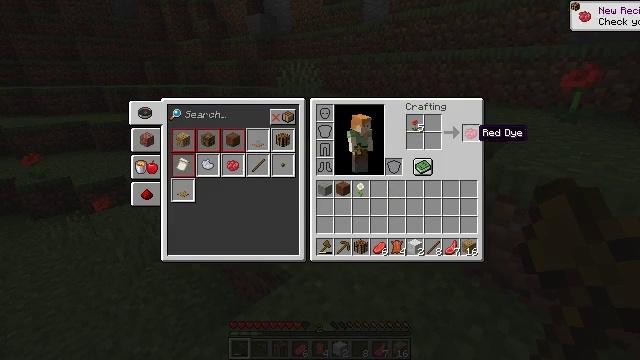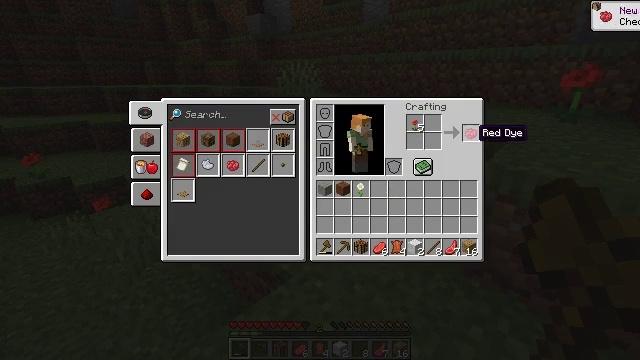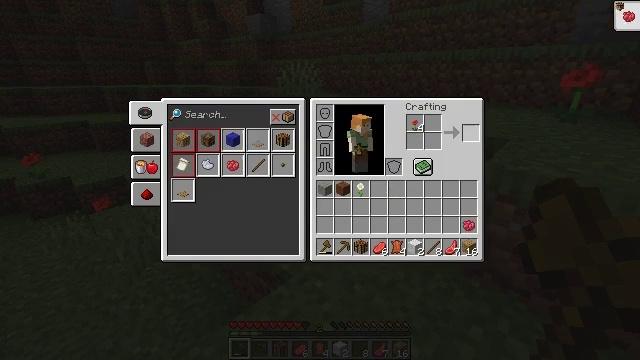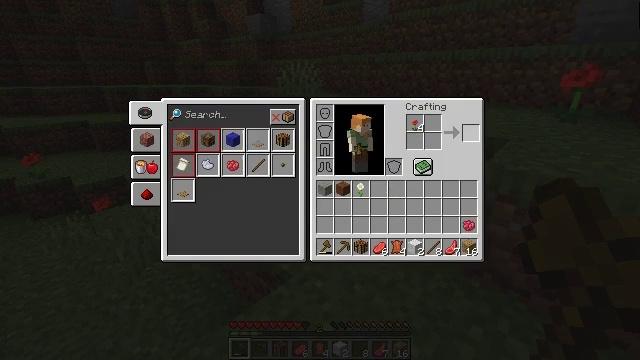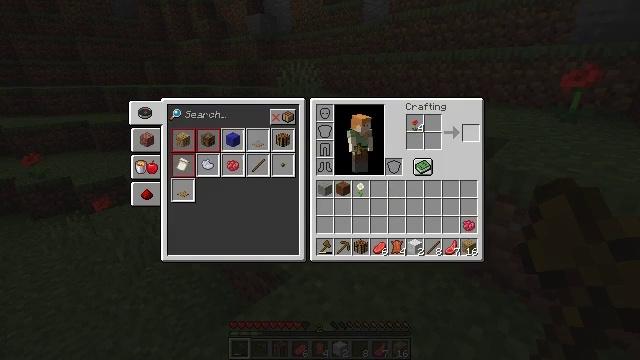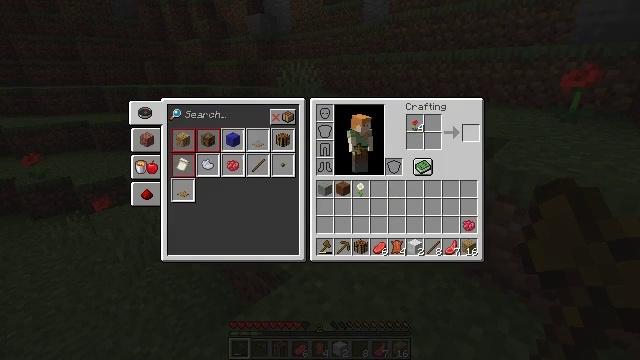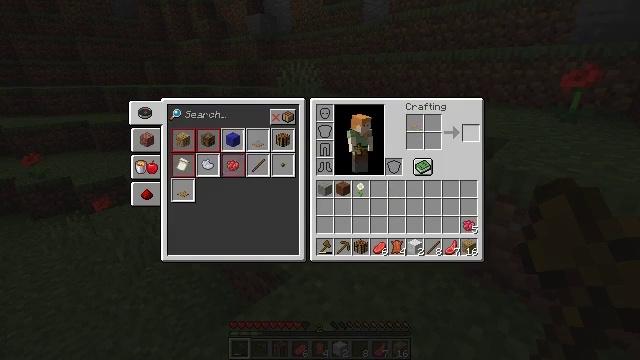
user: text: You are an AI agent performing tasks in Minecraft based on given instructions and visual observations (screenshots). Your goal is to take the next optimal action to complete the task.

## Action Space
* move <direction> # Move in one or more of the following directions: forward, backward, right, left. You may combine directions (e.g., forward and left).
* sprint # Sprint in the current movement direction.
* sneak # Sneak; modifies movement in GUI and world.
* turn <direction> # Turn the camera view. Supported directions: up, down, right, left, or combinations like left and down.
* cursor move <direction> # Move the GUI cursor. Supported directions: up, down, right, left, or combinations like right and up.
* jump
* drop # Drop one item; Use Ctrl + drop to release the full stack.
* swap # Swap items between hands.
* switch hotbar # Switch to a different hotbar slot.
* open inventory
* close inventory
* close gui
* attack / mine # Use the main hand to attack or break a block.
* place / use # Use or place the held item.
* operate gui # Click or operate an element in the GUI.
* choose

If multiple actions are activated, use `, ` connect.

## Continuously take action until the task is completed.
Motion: motion action
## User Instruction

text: Craft red dye using a red flower.
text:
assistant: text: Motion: sneak
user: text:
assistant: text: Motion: sneak, operate gui
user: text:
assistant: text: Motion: sneak, operate gui
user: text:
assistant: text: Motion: sneak
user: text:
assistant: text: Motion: sneak
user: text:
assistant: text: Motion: sneak
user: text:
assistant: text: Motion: sneak